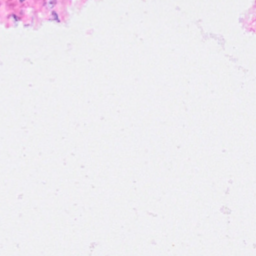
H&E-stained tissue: Breast